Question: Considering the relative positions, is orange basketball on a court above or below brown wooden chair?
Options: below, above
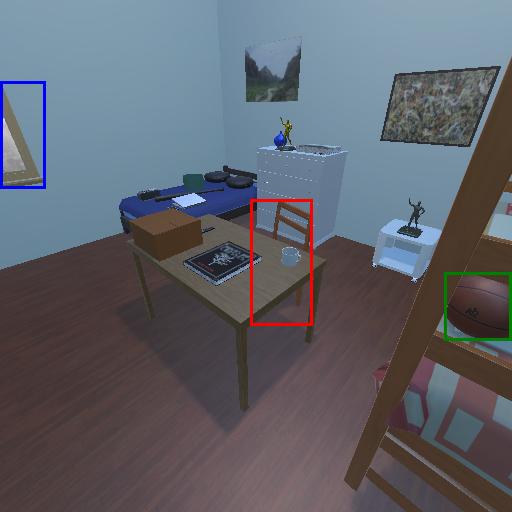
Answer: below